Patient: sex M, age 65
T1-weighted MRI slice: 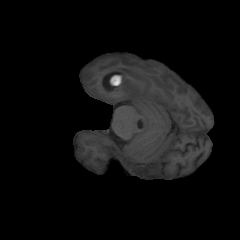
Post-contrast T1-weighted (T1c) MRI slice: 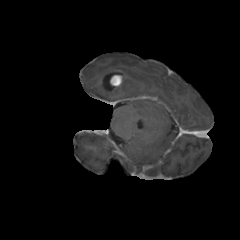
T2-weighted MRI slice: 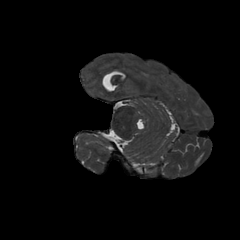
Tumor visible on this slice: yes
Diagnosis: Glioblastoma, IDH-wildtype
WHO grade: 4